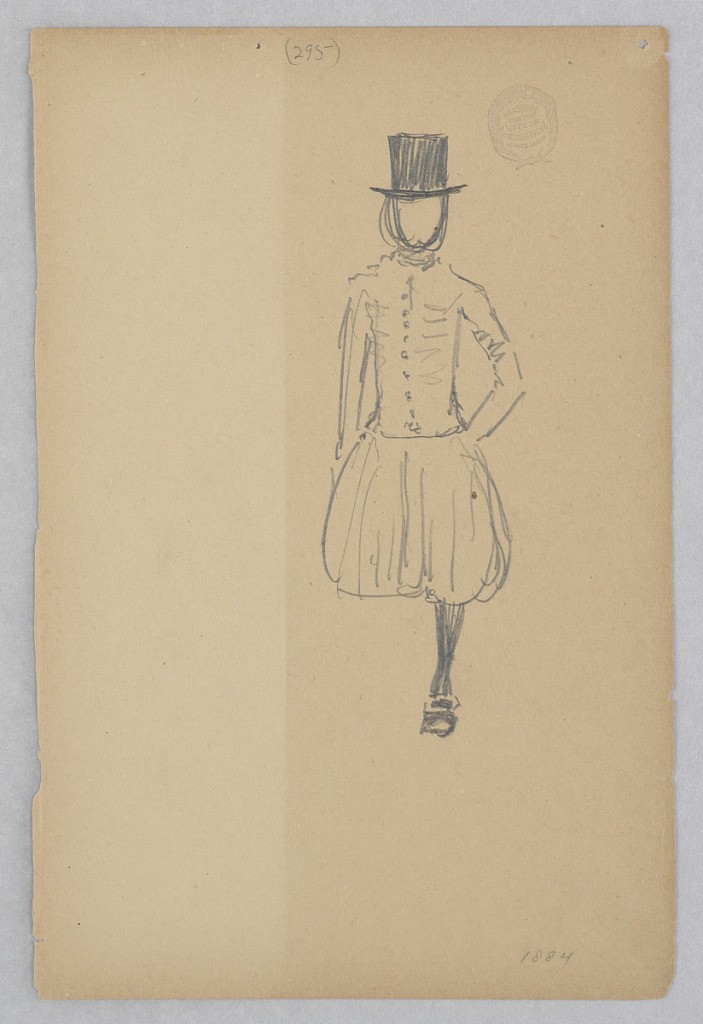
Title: Figure
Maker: Robert Frederick Blum, American, 1857–1903
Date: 1884
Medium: Graphite on wove paper
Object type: Drawing
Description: Sketch of a figure wearing a top hat and pantaloons.